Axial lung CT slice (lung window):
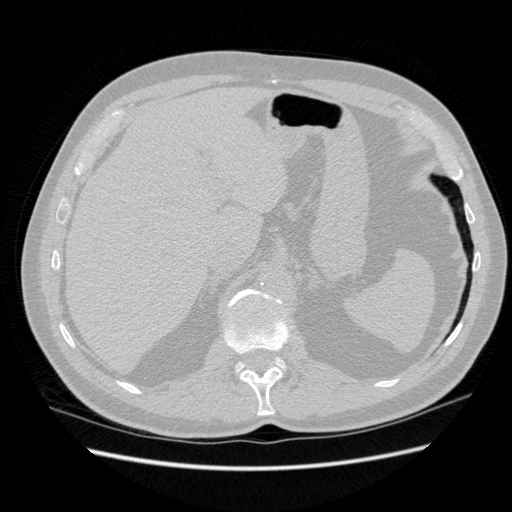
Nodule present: no